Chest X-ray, AP view. Patient: 66 years old, sex F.
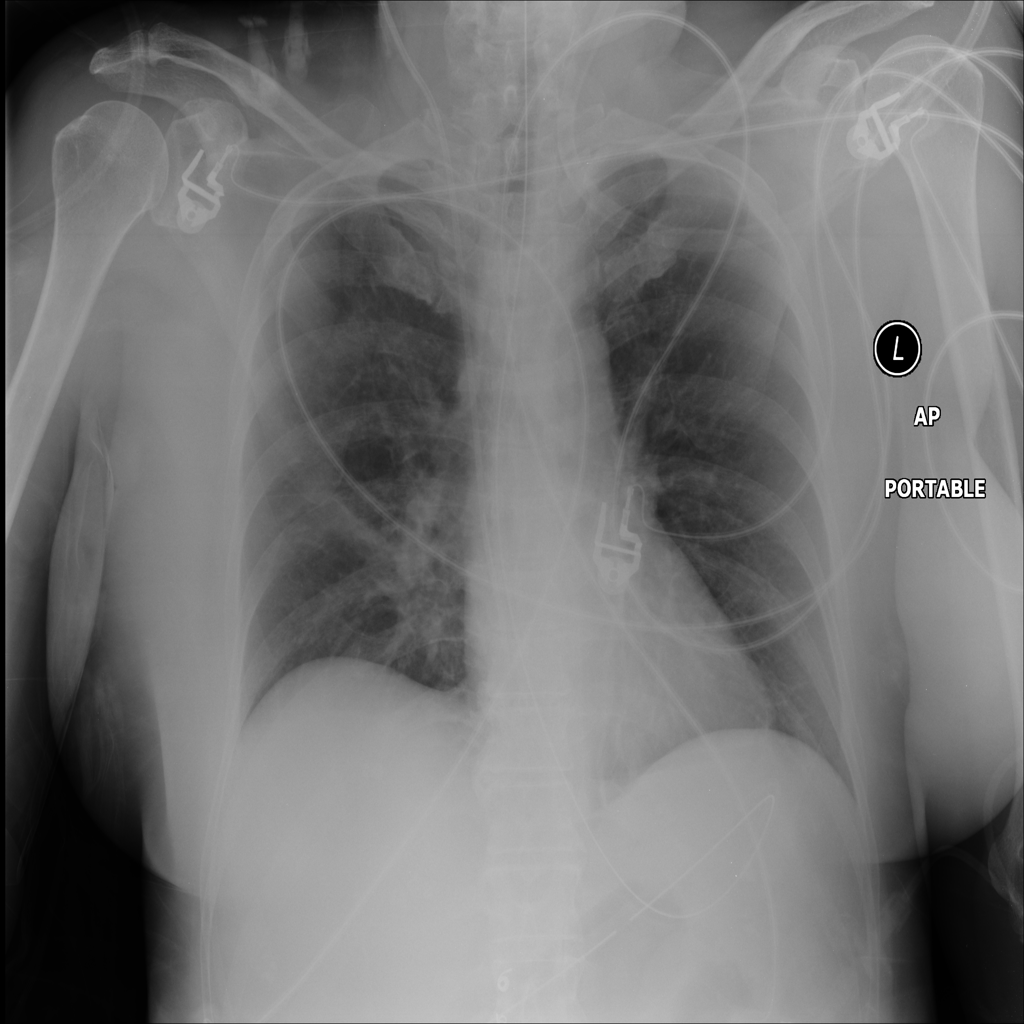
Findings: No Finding